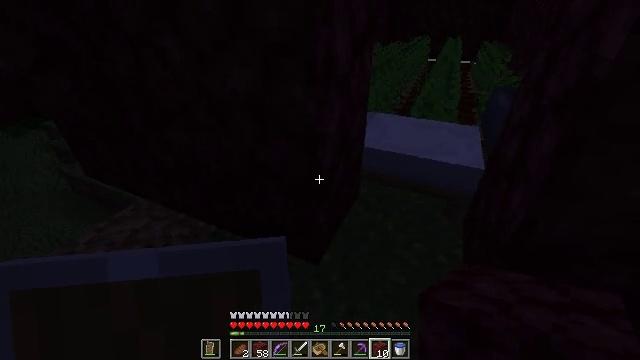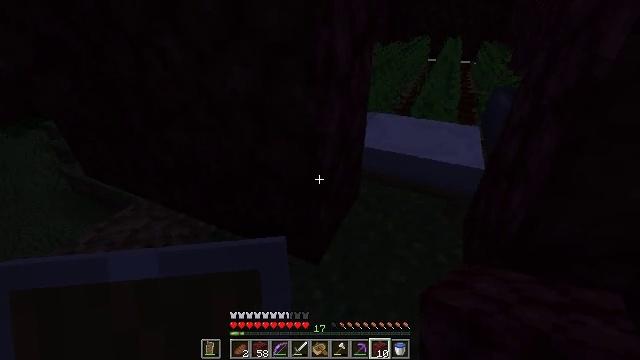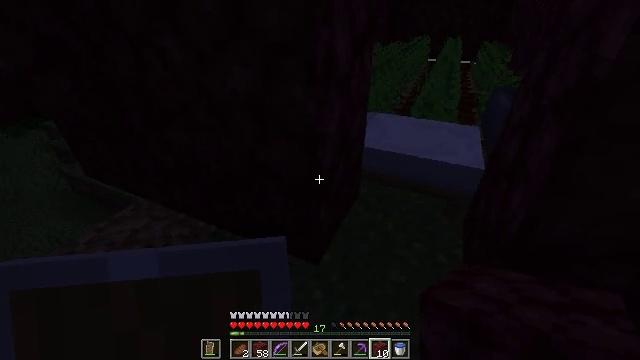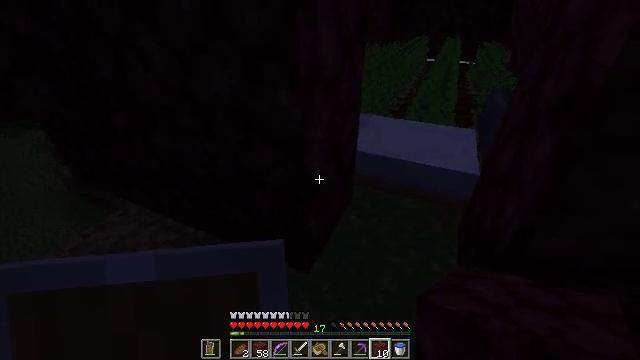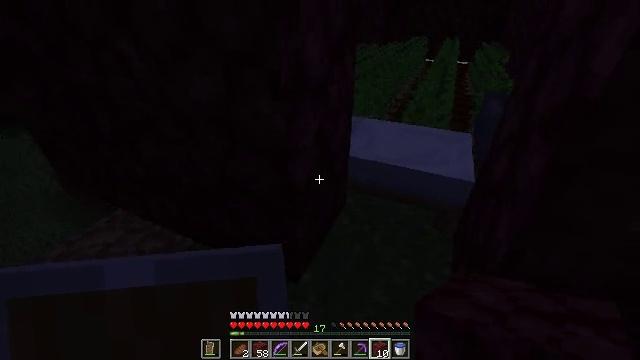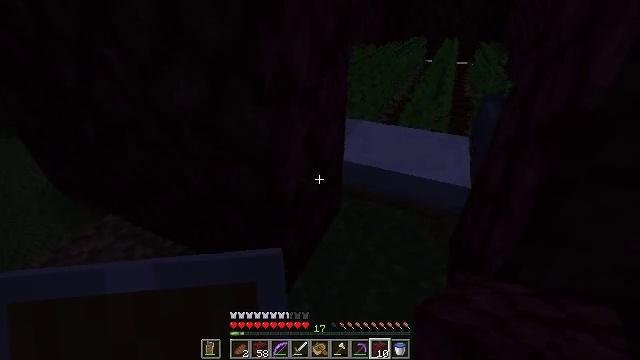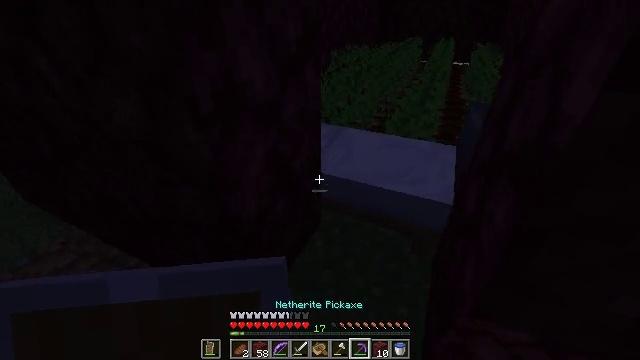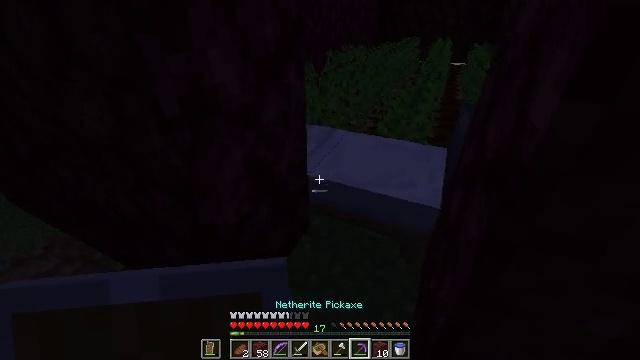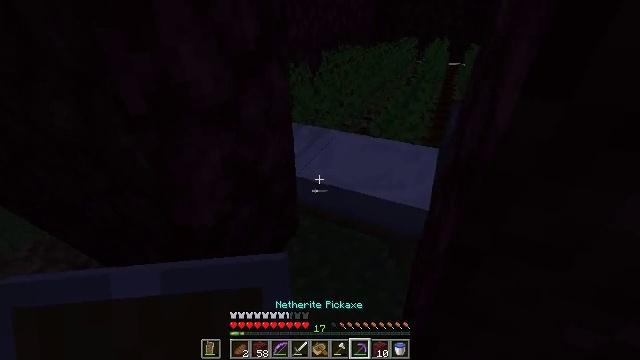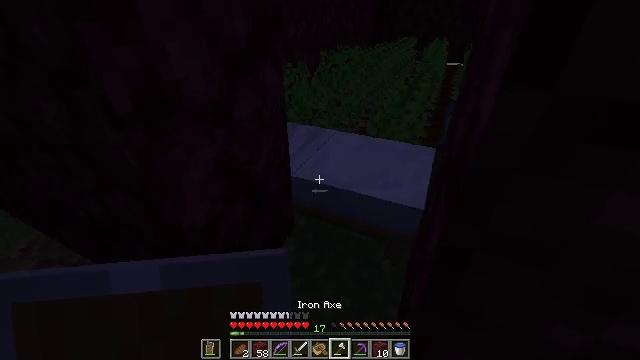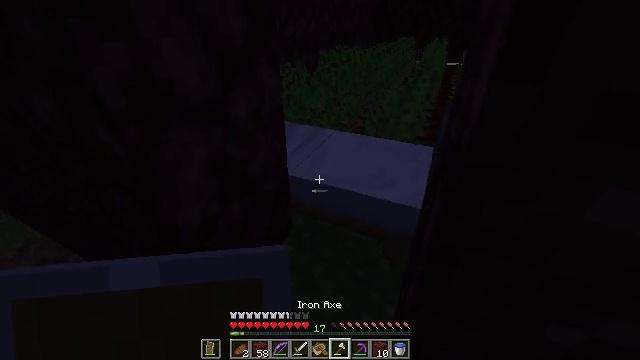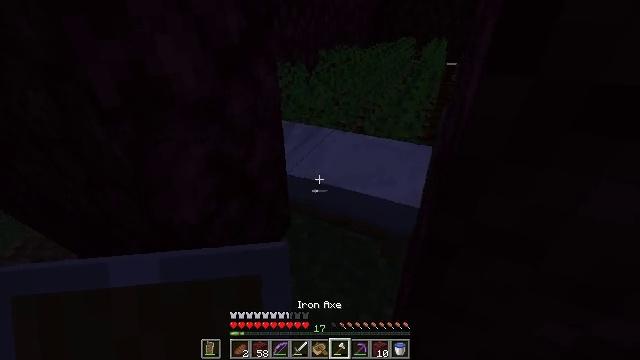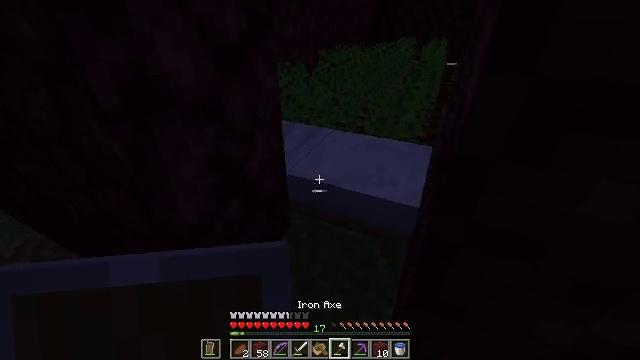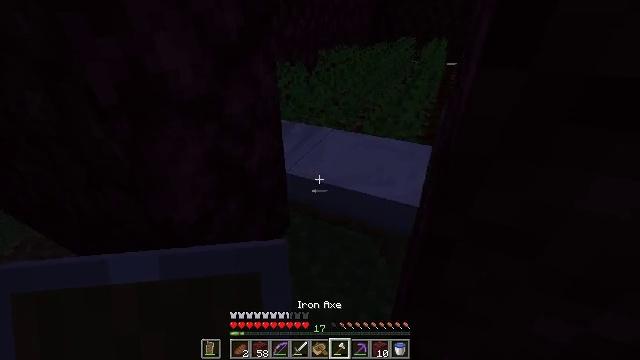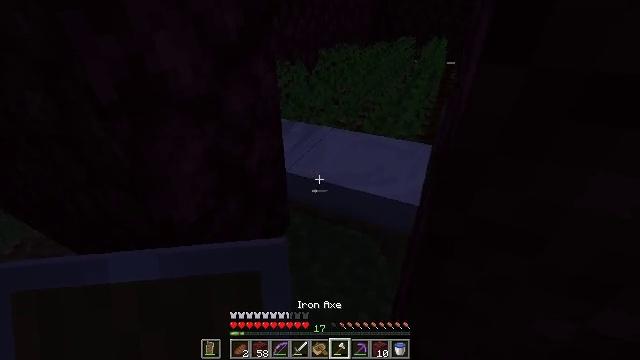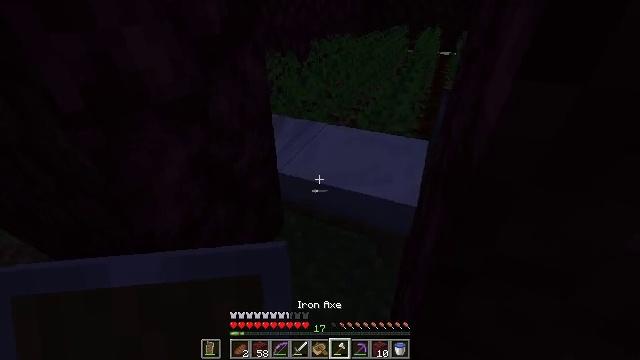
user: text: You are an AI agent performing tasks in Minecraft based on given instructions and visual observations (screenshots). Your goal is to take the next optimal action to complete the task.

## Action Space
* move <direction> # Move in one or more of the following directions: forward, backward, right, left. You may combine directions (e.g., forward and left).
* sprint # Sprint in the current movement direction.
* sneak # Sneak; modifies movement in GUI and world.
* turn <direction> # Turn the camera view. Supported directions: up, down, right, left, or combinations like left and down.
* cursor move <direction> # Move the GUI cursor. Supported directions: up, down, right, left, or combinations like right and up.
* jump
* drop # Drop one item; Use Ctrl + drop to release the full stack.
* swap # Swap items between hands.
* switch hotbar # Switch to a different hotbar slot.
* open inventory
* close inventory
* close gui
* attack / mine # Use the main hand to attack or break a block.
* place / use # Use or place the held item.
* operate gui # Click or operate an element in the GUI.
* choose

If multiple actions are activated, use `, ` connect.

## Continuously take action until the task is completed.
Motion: motion action
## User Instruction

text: Mine the white bed.
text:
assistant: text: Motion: no_op
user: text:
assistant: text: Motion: no_op
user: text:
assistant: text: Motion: move forward and move right
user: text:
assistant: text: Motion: move forward and move right
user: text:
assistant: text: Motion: move forward and move right
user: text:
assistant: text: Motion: move right
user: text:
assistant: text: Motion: no_op
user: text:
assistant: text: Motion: no_op
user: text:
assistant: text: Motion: no_op
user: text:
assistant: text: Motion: no_op
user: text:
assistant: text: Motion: no_op
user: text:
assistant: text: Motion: no_op
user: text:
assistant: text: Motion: no_op
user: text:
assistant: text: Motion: no_op
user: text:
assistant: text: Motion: move forward, turn right and down
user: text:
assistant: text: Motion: move forward, turn right and down
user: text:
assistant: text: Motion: move forward, turn right and down
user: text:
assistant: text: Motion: move forward, turn right and down
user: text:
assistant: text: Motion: move forward, turn right and down
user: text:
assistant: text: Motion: turn right
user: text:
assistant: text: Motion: no_op
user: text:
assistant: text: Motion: no_op
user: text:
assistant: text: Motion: no_op
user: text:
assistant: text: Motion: no_op
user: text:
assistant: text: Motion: no_op
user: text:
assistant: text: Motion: turn up
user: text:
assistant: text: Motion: move forward, turn up
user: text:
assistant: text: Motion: move forward
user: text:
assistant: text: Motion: move forward
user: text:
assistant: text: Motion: move forward